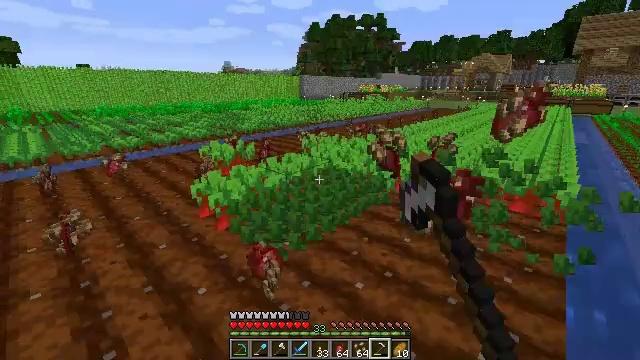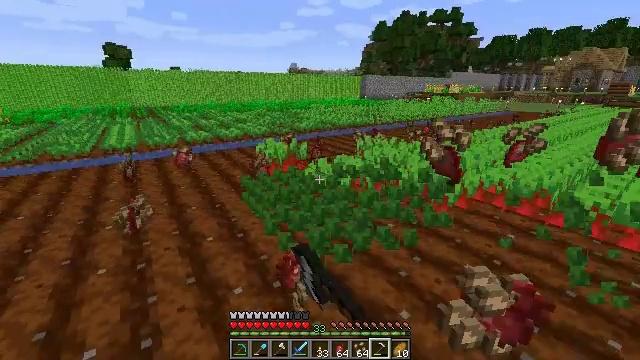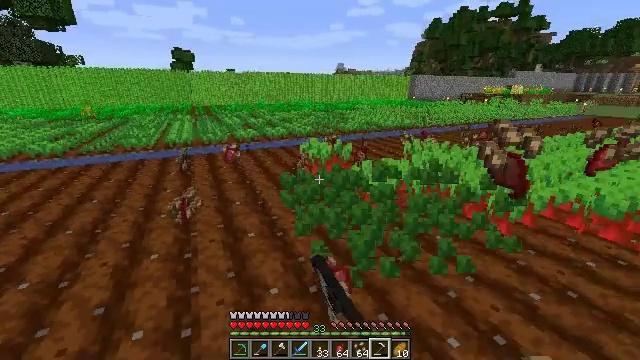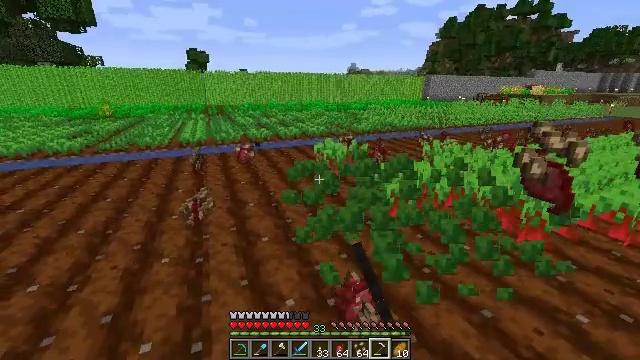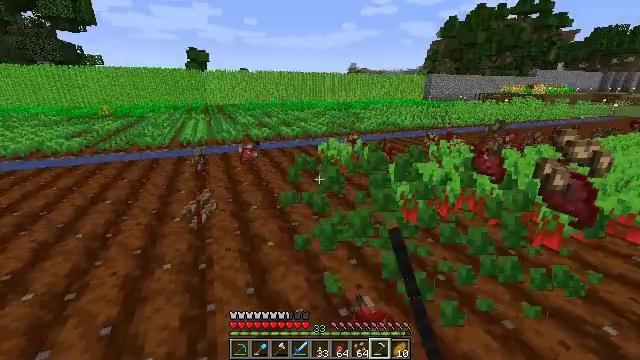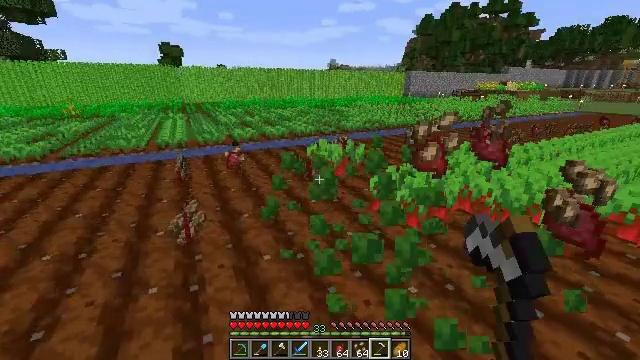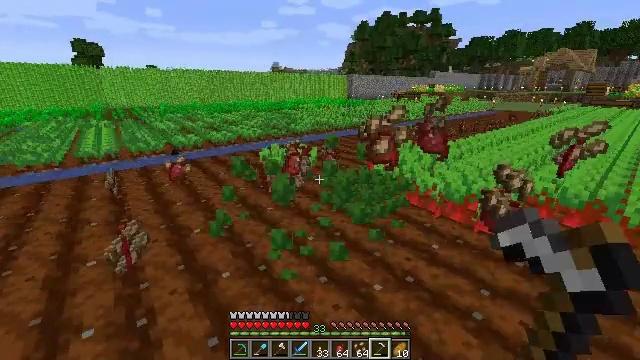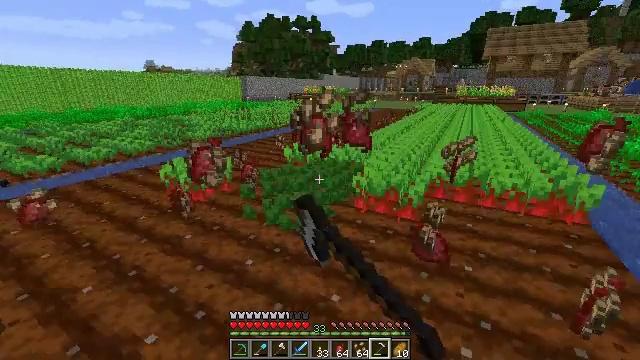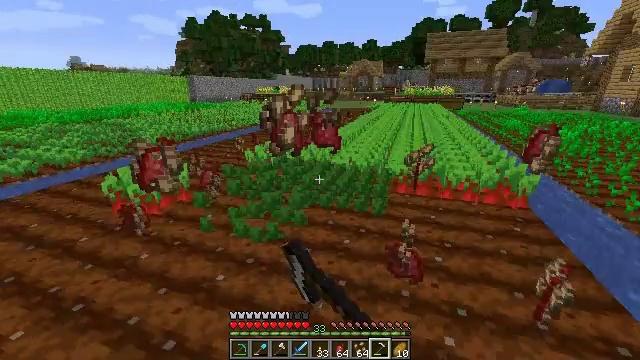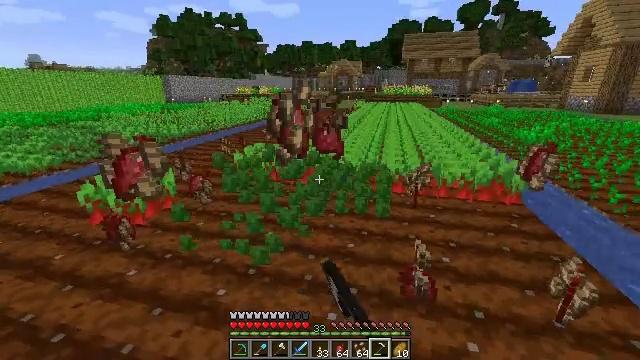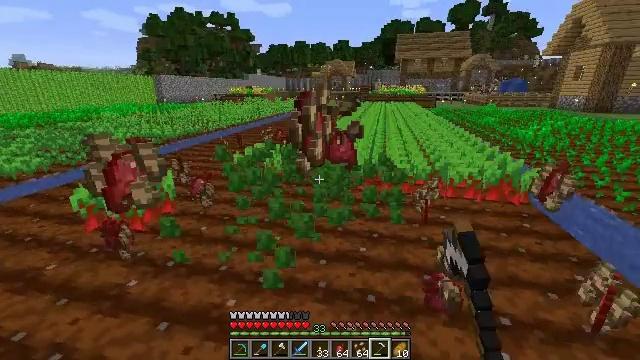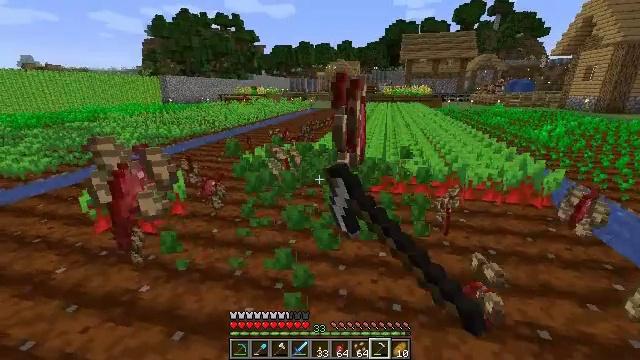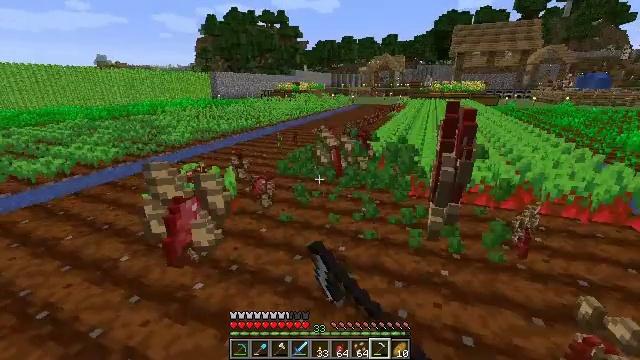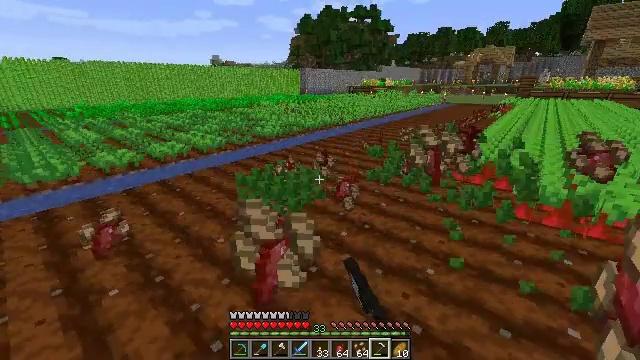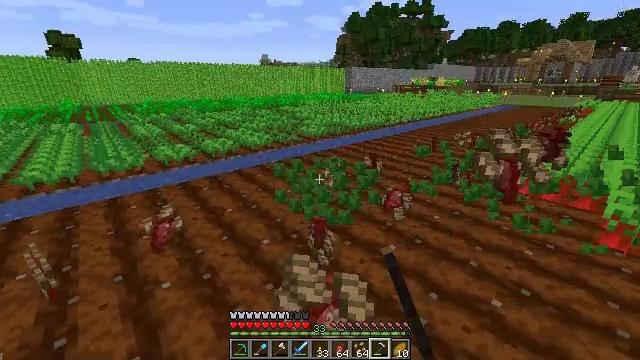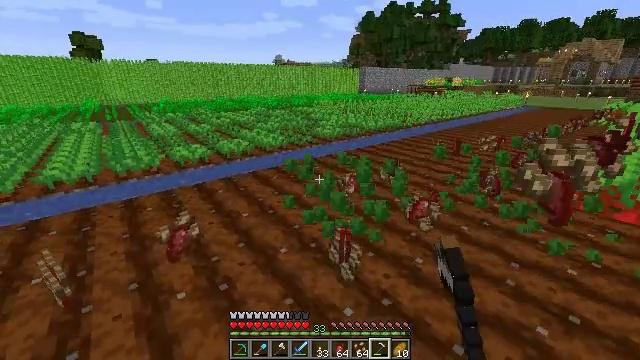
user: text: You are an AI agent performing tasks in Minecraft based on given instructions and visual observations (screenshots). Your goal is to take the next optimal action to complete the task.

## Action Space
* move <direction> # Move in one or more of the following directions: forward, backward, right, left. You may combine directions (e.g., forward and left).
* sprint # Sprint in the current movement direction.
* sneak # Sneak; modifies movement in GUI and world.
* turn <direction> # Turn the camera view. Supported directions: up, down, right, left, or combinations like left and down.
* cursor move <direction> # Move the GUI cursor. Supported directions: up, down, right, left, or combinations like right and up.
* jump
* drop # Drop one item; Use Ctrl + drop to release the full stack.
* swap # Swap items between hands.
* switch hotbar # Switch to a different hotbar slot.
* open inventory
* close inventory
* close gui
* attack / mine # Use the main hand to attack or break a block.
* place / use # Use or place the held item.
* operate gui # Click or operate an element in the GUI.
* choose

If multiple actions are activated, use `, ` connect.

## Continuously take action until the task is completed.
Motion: motion action
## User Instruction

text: Pull up beetroots from the soil.
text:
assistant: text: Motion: move forward and move left, turn left, attack / mine
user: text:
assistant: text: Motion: move forward and move left, turn left, attack / mine
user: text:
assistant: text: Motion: move forward and move left, turn left, attack / mine
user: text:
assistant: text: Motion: move forward and move left, attack / mine
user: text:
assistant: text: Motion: move forward and move left, turn right, attack / mine
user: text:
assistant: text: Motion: move forward and move left, turn right, attack / mine
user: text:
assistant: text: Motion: move forward and move left, turn right, attack / mine
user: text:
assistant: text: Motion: move forward and move left, turn right, attack / mine
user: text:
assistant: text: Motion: move forward and move left, turn right, attack / mine
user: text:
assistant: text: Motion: move forward and move left, turn right, attack / mine
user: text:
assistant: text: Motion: move forward and move left, attack / mine
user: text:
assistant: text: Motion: move forward and move left, turn left, attack / mine
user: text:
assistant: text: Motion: move forward and move left, turn left, attack / mine
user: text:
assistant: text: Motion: move forward and move left, turn left, attack / mine
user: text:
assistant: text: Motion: move forward and move left, turn left, attack / mine
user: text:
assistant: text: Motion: move forward and move left, attack / mine
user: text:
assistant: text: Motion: move forward and move left, attack / mine
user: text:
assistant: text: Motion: move forward and move left, attack / mine
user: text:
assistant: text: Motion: move forward and move left, turn right, attack / mine
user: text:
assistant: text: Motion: move forward and move left, turn right, attack / mine
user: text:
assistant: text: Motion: move forward and move left, turn right, attack / mine
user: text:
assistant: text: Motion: move forward and move left, turn right and down, attack / mine
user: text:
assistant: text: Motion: move forward and move left, turn right and down, attack / mine
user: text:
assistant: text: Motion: move forward and move left, turn right, attack / mine
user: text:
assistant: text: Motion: move forward and move left, turn right and up, attack / mine
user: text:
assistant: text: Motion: move forward and move left, turn right and up, attack / mine
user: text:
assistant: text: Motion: move forward and move left, turn right, attack / mine
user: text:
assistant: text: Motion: move forward and move left, turn right, attack / mine
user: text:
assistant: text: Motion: move forward and move left, turn right, attack / mine
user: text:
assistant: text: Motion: move forward and move left, turn right, attack / mine